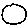
Label: circle